Question: I wanted to create a menu at the bottom of my apps similar to this
.
But I looked up Android's developer guide and found ActionBar in Google typically resides at the top of the view. So How can I customize it to my purpose, and come up with an XML layout with menu at the bottom. A sketch of xml would be greatly appreciated 'cause I am really at loss.
Thanks
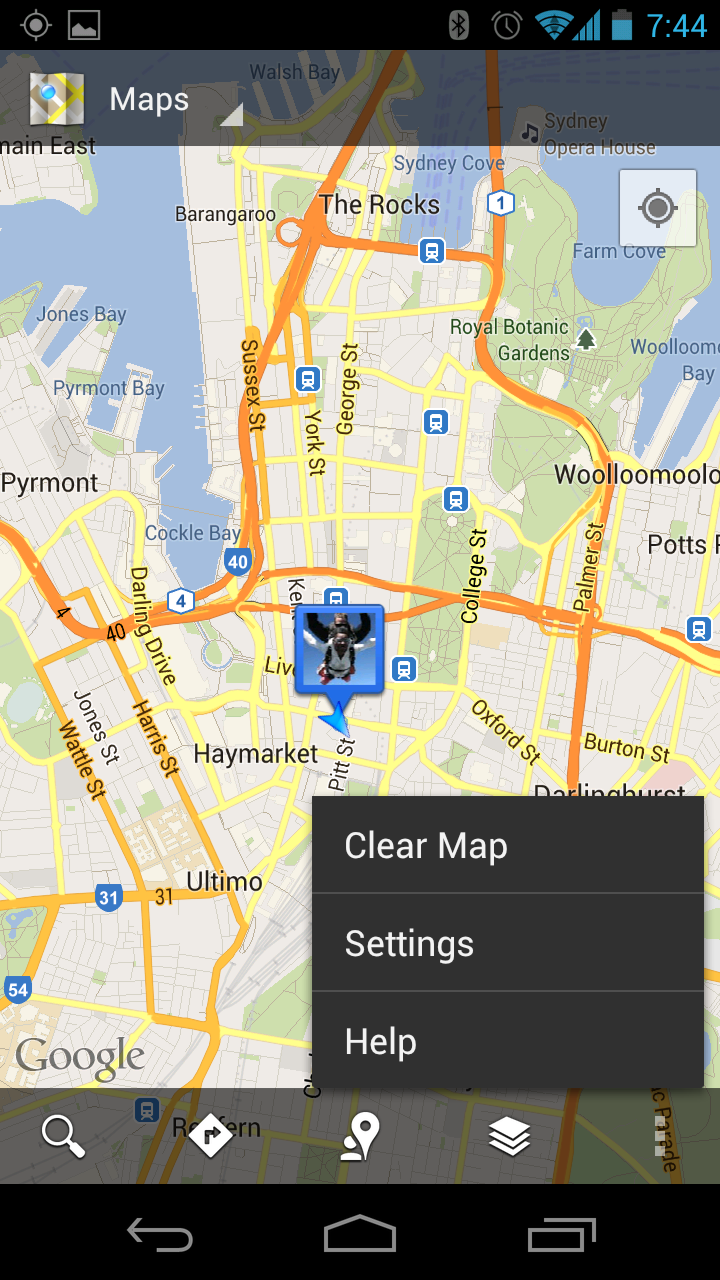
Answer: This is <URL>.
For the native API Level 11 action bar, and for ActionBarSherlock, use 'android:uiOptions="splitActionBarWhenNarrow"' in your manifest for the '<activity>' or '<application>' that you want to have use the split action bar. For the AppCompat action bar, add '<meta-data android:name="android.support.UI_OPTIONS" android:value="splitActionBarWhenNarrow" />' to the '<activity>'.